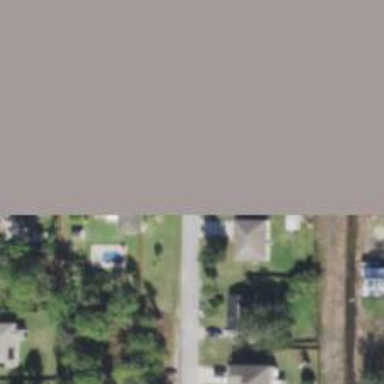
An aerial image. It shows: Driveway leading to service road.